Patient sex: M
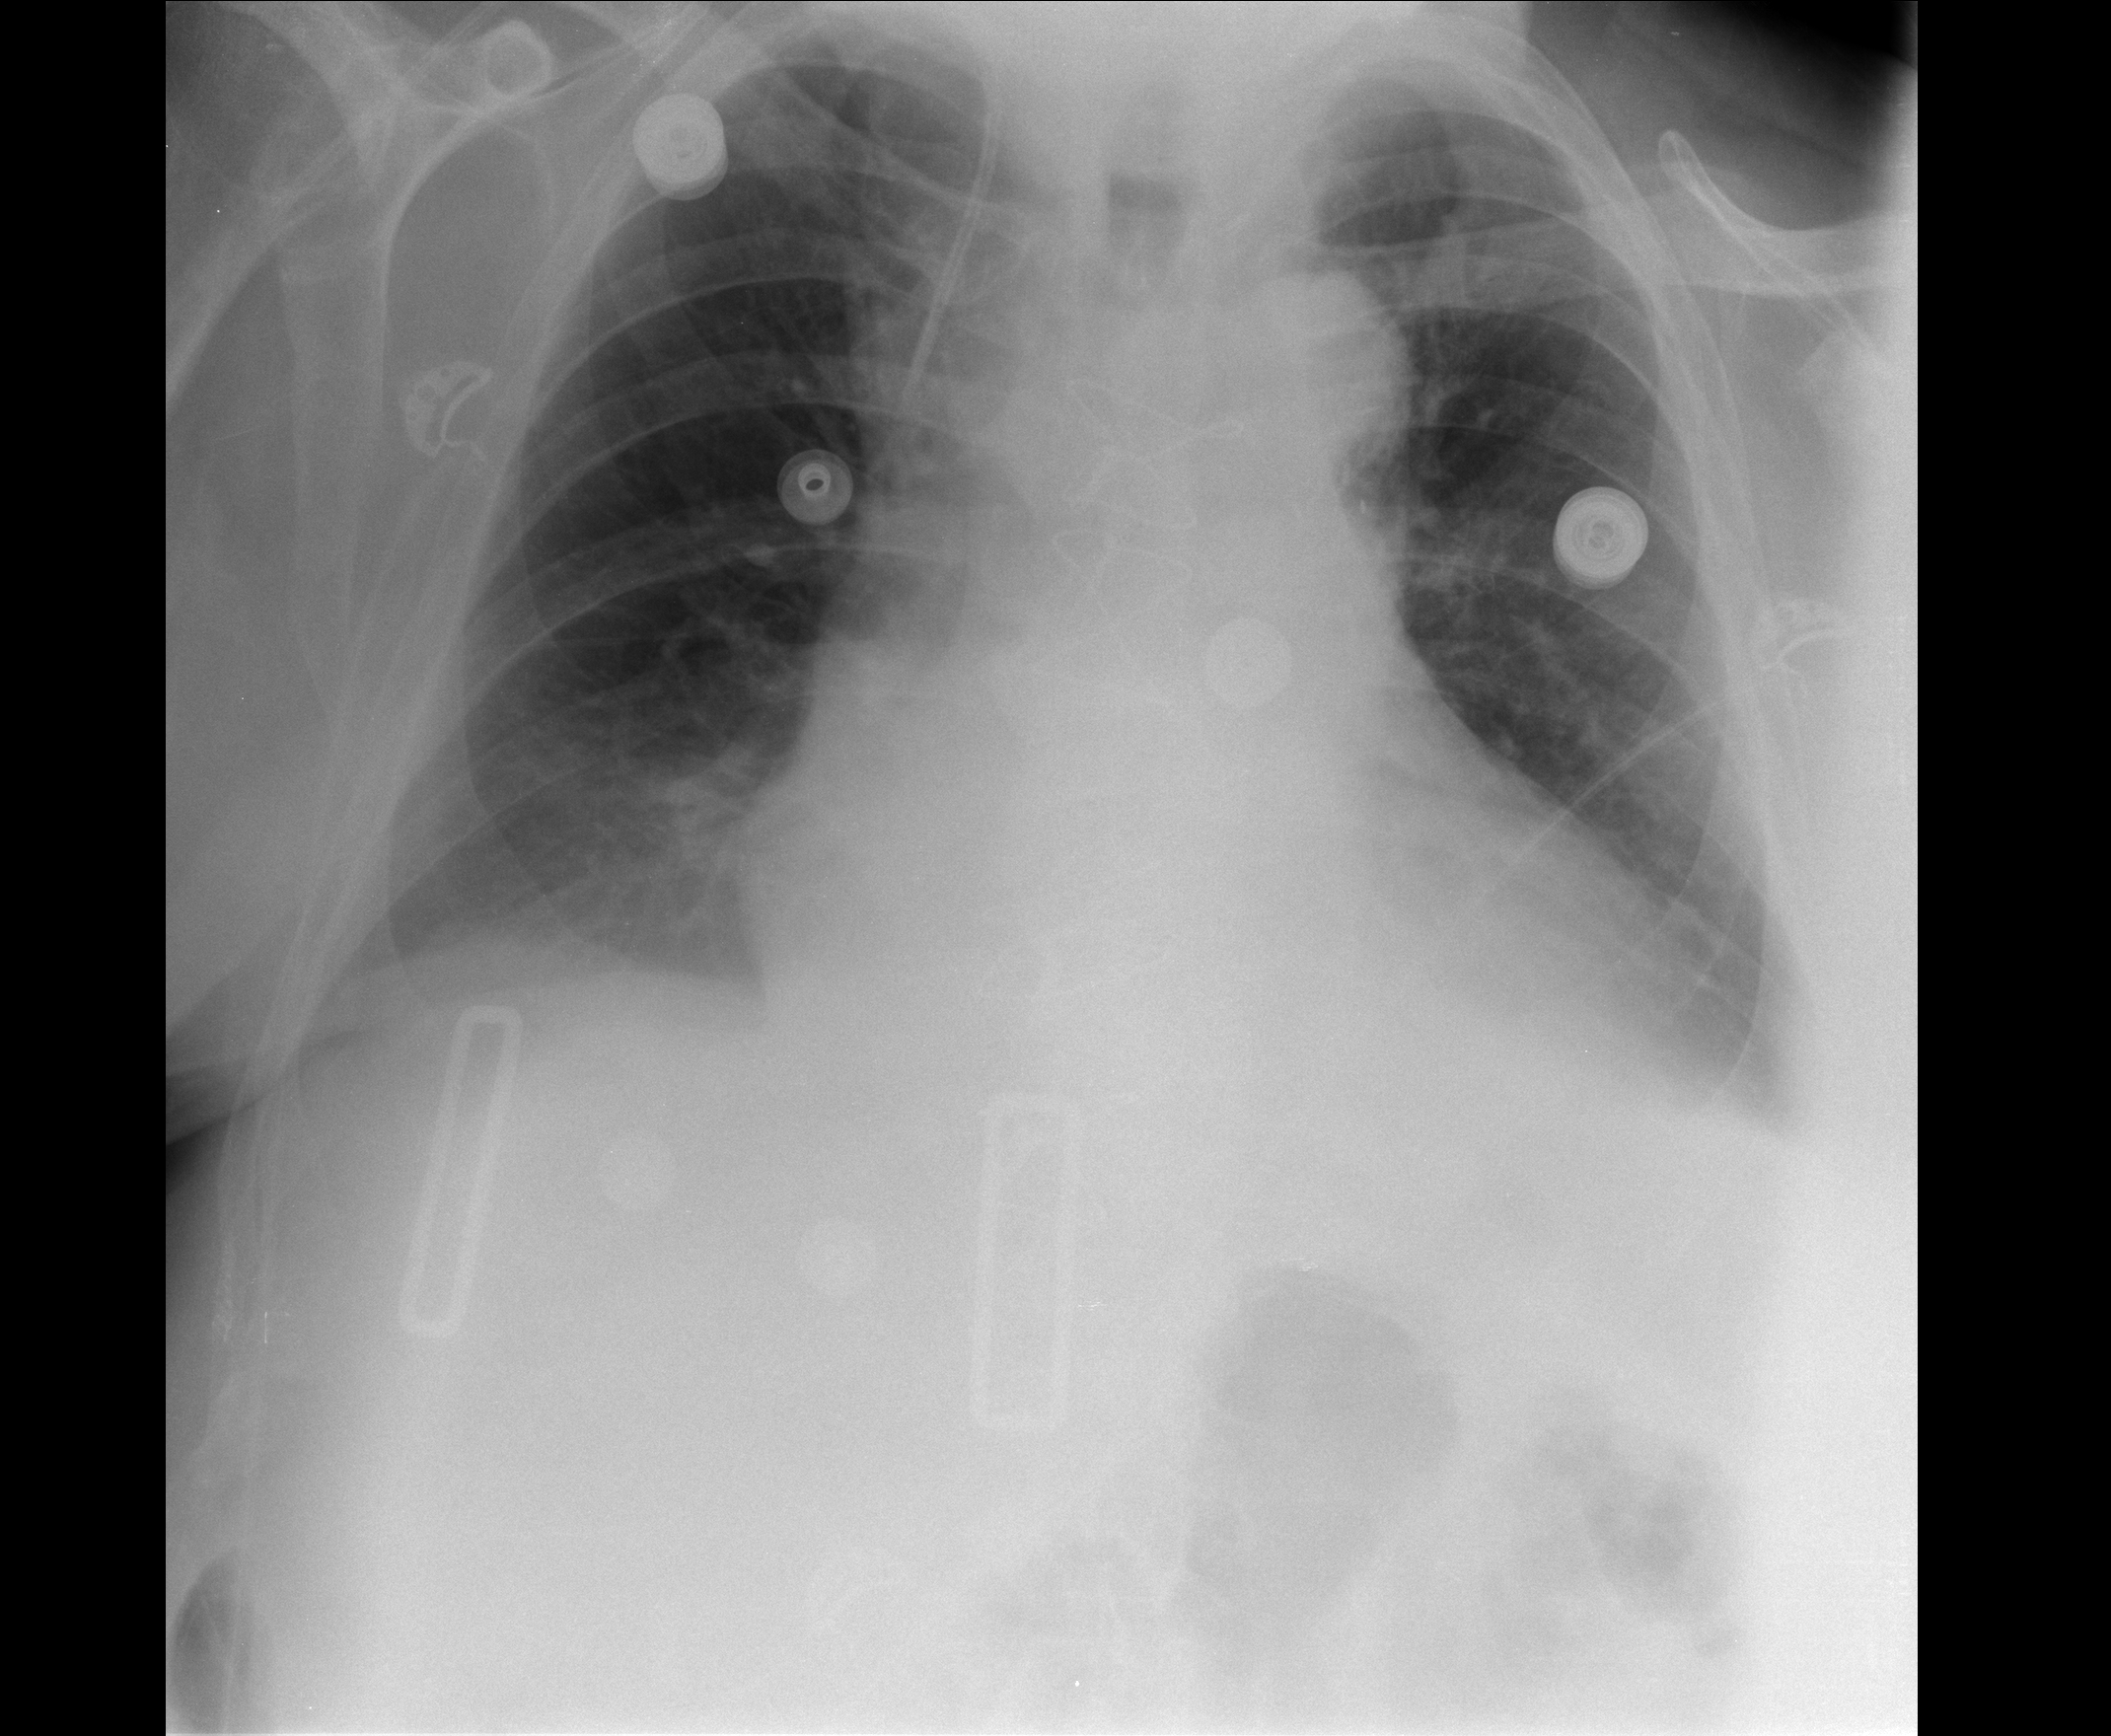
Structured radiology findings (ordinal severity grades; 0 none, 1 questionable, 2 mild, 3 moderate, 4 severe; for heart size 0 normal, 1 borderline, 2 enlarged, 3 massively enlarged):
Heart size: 2
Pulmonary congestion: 0
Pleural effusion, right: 2
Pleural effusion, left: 2
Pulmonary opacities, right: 0
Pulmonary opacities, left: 0
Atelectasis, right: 2
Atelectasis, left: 2